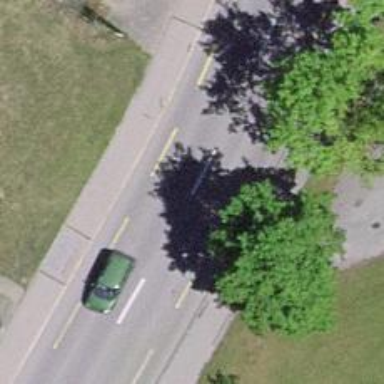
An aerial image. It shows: Primary highway with asphalt surface. It also has lane for cyclists on both sides.